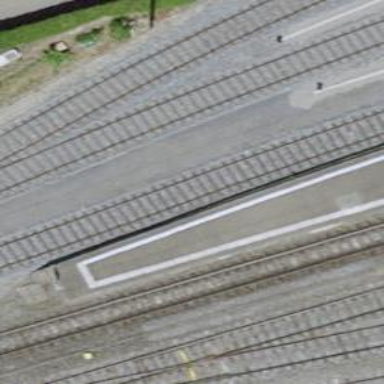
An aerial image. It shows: Rail siding with electrified contact lines for trains.